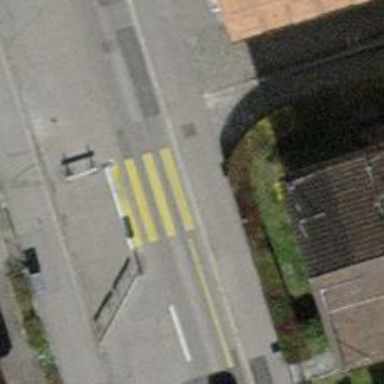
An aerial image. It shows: Kerb serving as barrier.